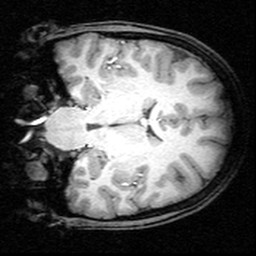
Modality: T1w
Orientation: coronal
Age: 23
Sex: female